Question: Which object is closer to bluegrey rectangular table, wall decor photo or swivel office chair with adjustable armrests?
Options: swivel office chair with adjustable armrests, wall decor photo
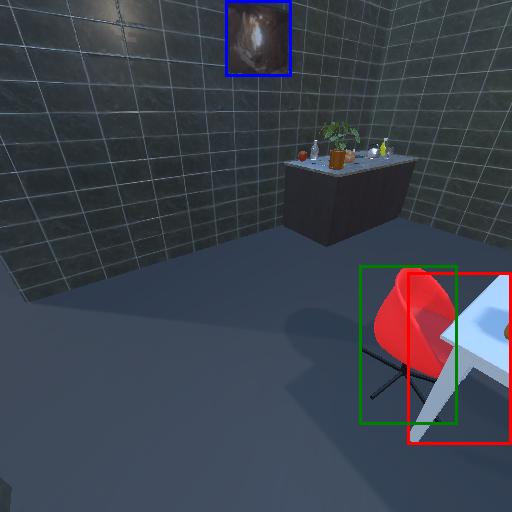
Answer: swivel office chair with adjustable armrests